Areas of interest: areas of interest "Golden Land Qihui Center"
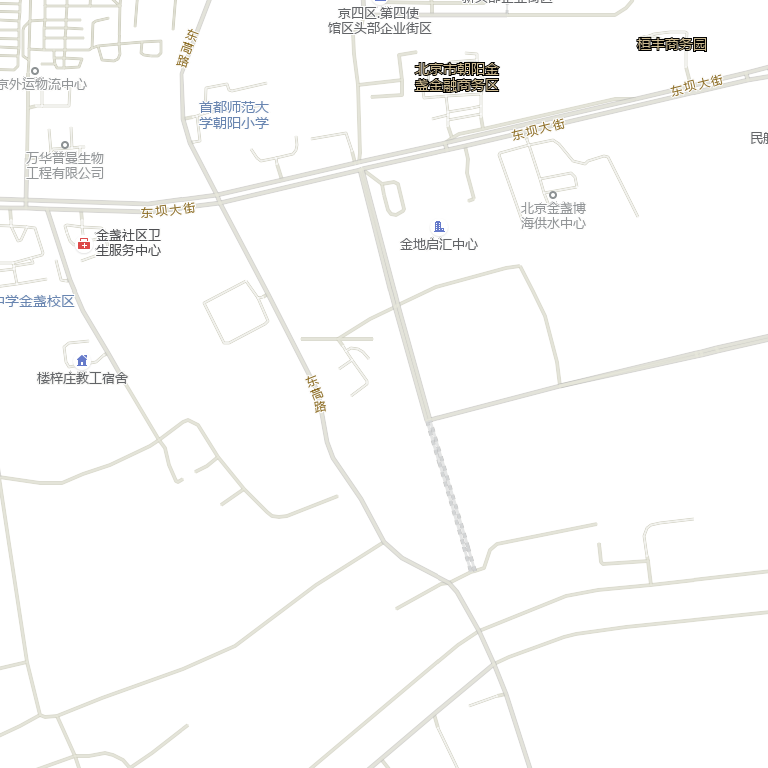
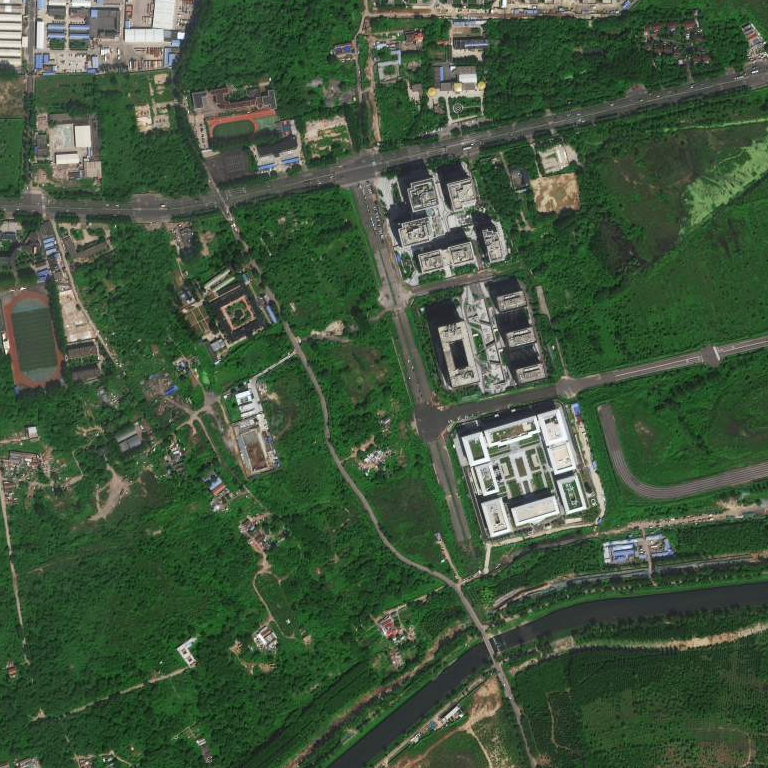